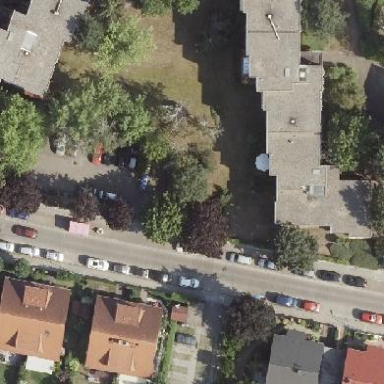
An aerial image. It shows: Parking area with asphalt surface.